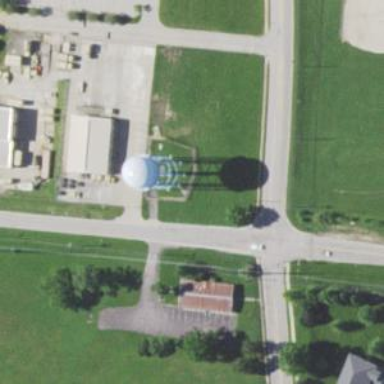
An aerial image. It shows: Water tower that is man-made.